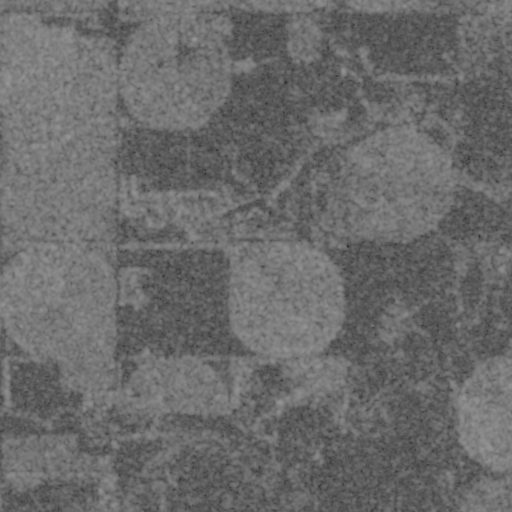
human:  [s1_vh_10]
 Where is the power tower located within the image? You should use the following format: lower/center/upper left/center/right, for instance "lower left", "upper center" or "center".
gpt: The power tower is located in the right of the image.
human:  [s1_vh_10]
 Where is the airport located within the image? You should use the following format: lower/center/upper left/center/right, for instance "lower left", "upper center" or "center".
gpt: There is no airport in the image.

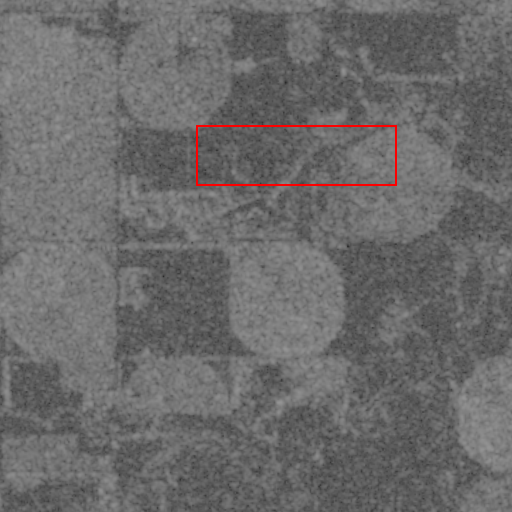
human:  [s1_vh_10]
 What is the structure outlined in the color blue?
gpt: There is no blue outline.
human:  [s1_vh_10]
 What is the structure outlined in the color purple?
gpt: There is no structure outlined in purple.